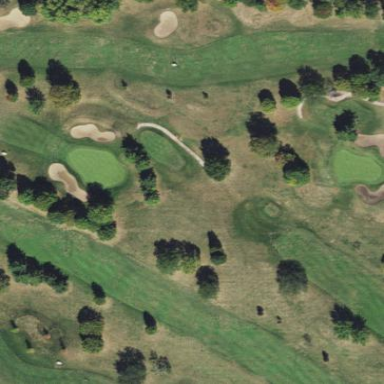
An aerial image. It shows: Golf fairway surrounded by grass.